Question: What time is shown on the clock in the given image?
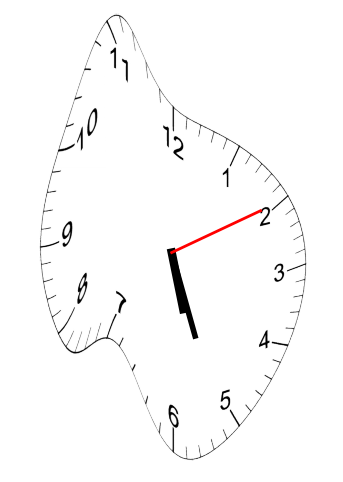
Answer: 05:26:10